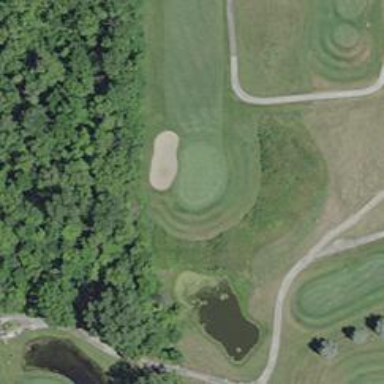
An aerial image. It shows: Golf hole.